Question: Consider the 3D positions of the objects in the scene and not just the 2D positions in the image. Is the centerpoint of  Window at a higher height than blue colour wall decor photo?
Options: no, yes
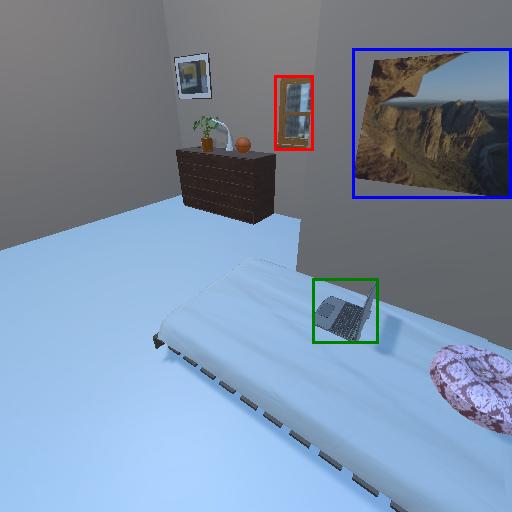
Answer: no